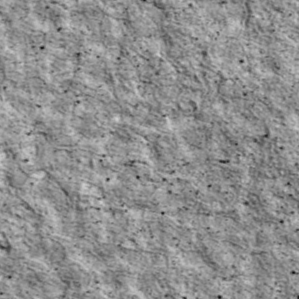
Label: non_frost